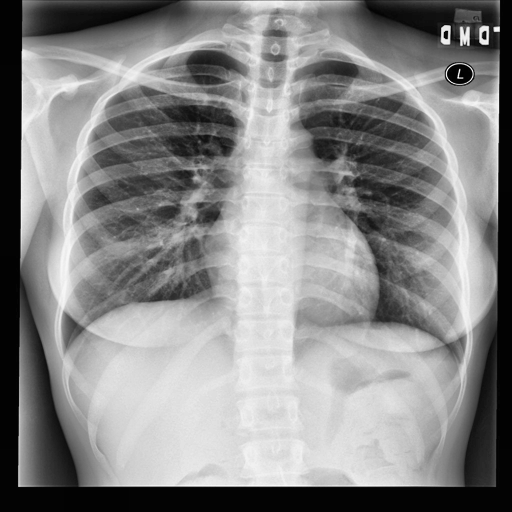
Finding: NORMAL